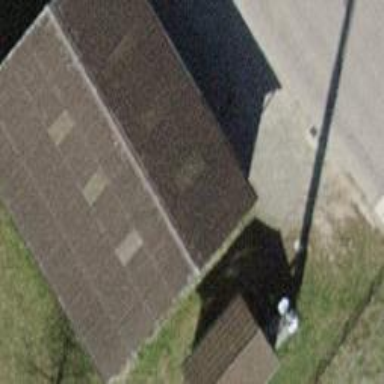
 oriented along with rosy brown colored roof."